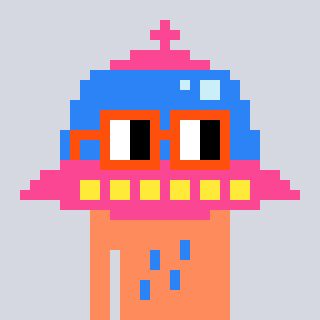
a pixel art character with square orange glasses, a ufo-shaped head and a peachy-colored body on a cool background